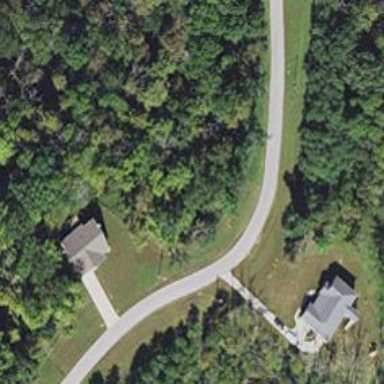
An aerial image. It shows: Residential road.